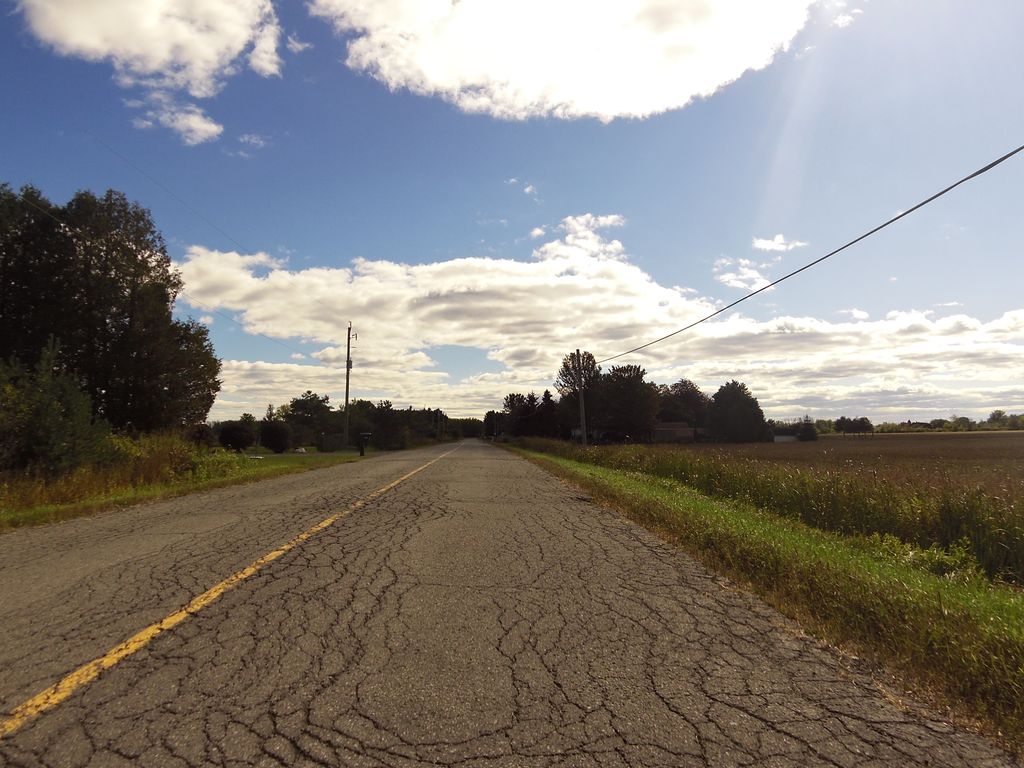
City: ottawa-gatineau